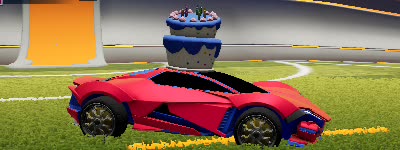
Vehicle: werewolf